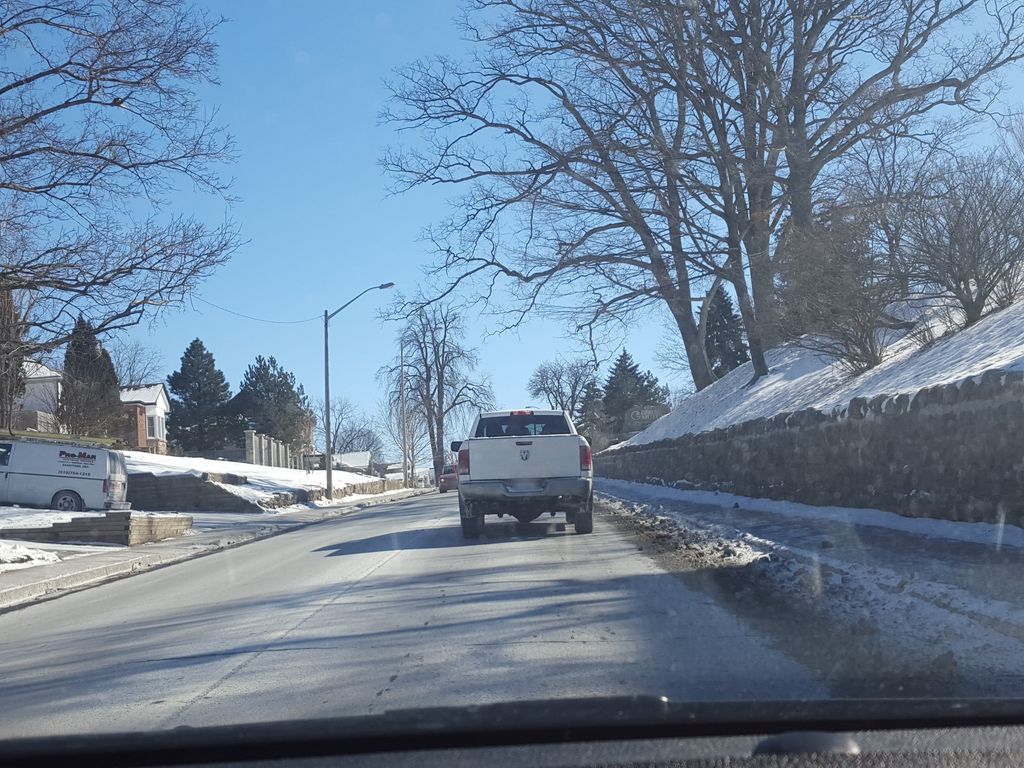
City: kitchener-waterloo